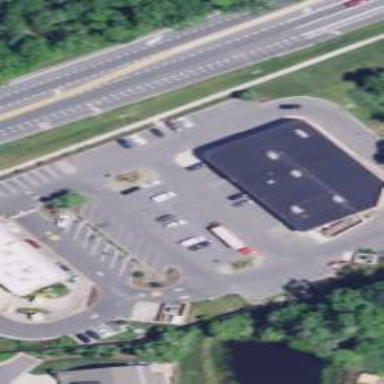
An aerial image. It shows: Retail building.